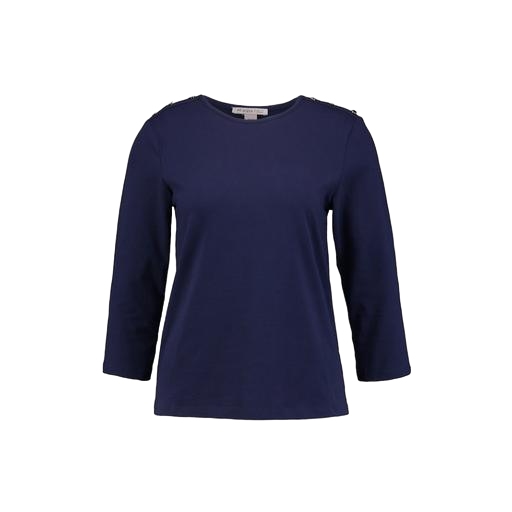
three-quarter sleeved jersey top, blue lois button shoulder top, blue petite boat-neck t-shirt only macy, white background